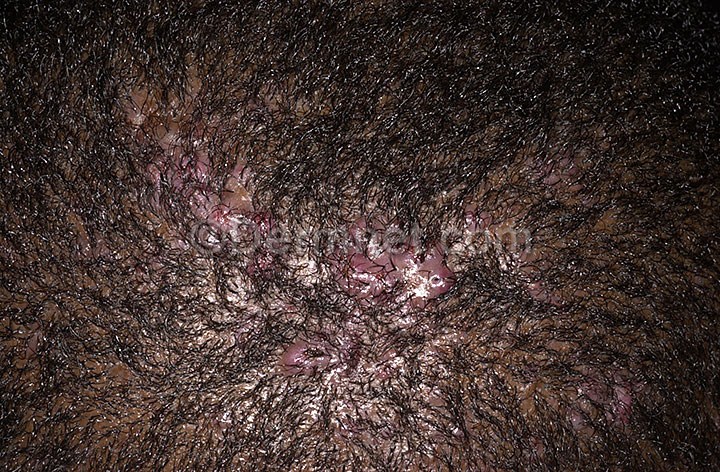
Disease: Hair Loss Photos Alopecia and other Hair Diseases